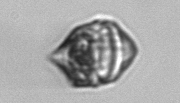
Label: Gyrodinium